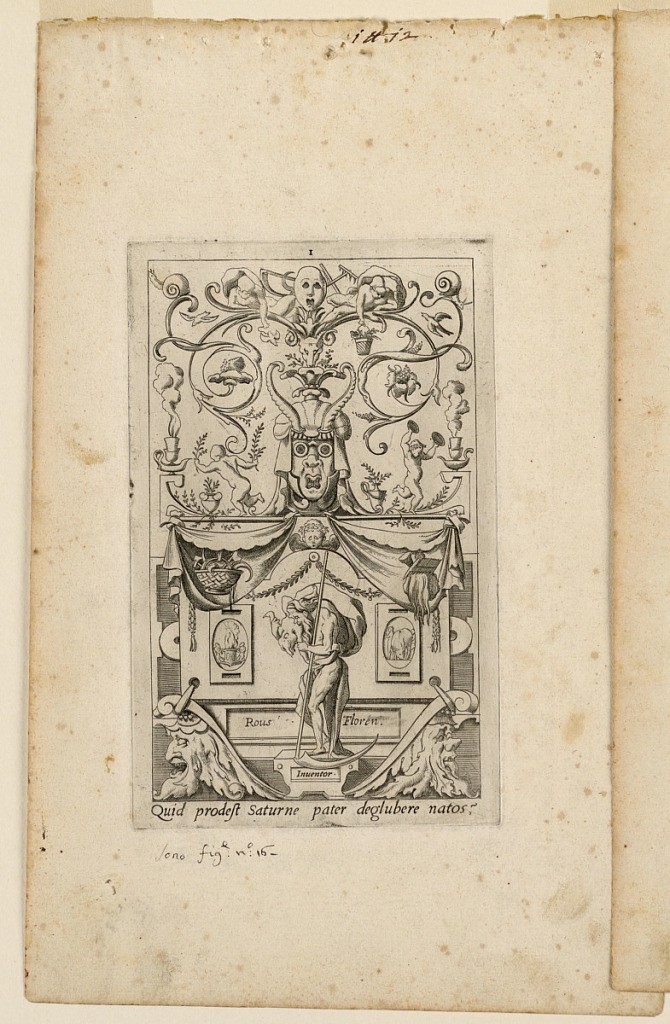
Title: Grotesque with Deities. Plate 01 “Saturne” 2nd state
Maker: René Boyvin, French, 1525 - 1625
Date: ca. 1540
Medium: Black ink on white paper
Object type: Print
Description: Vertical rectangle. Grotesque-panel with Saturn standing on a pedestal at lower center. Masques, tendrils, puttis, draperies surrond him in a grotesque design.